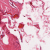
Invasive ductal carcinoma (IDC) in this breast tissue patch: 0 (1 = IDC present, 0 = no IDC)